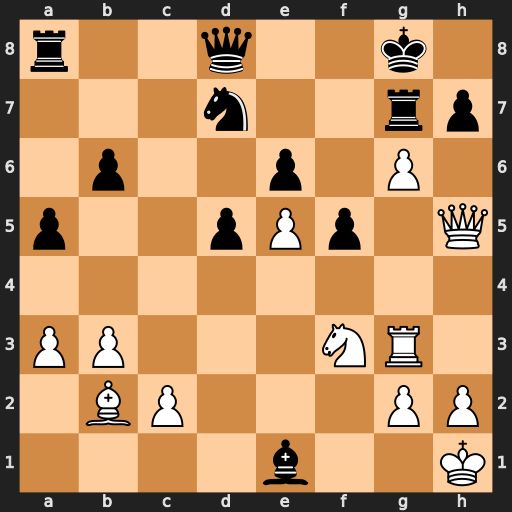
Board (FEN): r2q2k1/3n2rp/1p2p1P1/p2pPp1Q/8/PP3NR1/1BP3PP/4b2K
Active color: w
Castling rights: -
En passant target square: -
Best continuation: gxh7+ Kh8 Rxg7 Kxg7 Nd4